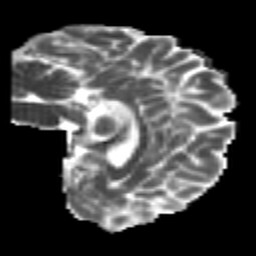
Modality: MD
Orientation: sagittal
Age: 23
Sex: male
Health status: healthy
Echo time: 0.074 s